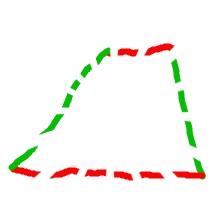
Shape: trapezoid